Field crop: tomato
Growth stage: 2
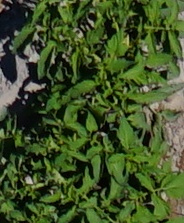
Species: tomato